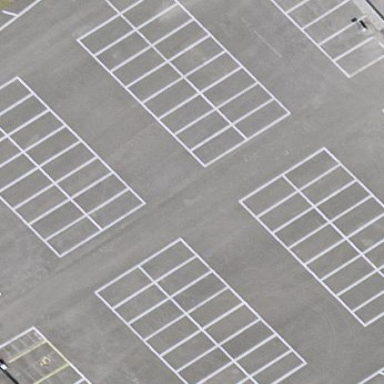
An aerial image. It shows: Road serving as parking aisle.